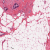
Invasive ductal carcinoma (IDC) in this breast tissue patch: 1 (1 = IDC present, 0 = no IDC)